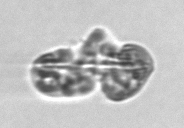
Label: Karenia